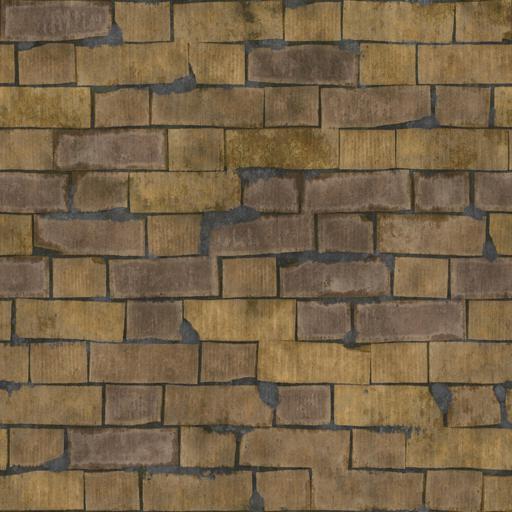
Tags: brick bricks mortar orange sloppy stone wall yellow